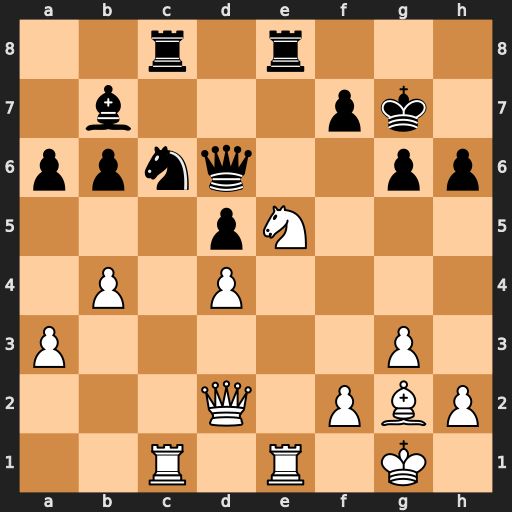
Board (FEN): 2r1r3/1b3pk1/ppnq2pp/3pN3/1P1P4/P5P1/3Q1PBP/2R1R1K1
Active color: w
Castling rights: -
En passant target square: -
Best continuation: Qxh6+ Kxh6 Nxf7+ Kg7 Nxd6 Rxe1+ Rxe1